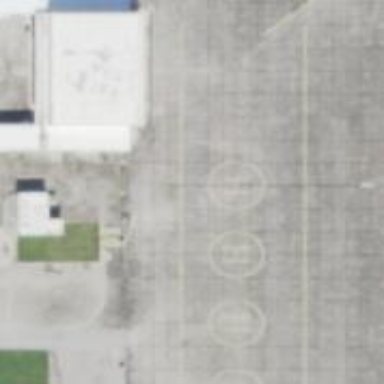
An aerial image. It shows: Image showing helipad at airport.